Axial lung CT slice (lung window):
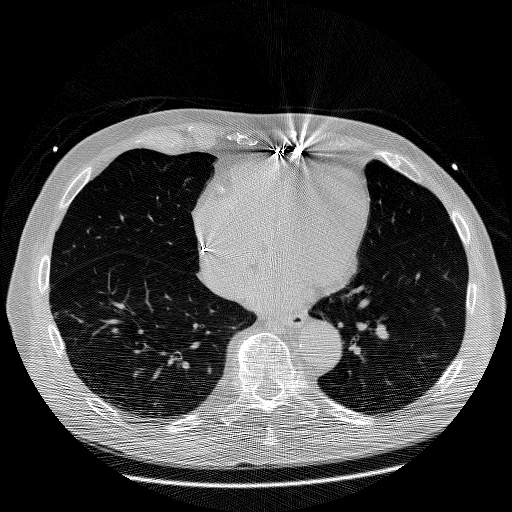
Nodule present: no